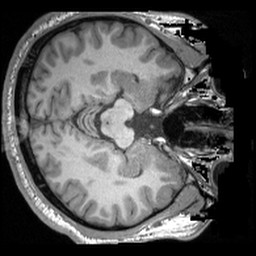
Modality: T1w
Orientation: axial
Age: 19
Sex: male
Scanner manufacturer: siemens
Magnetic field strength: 3 T
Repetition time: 2.3 s
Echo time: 0.00308 s